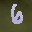
Label: 6